Aerial crown-view tile of a tropical tree (Barro Colorado Island, Panama), acquired 20241112:
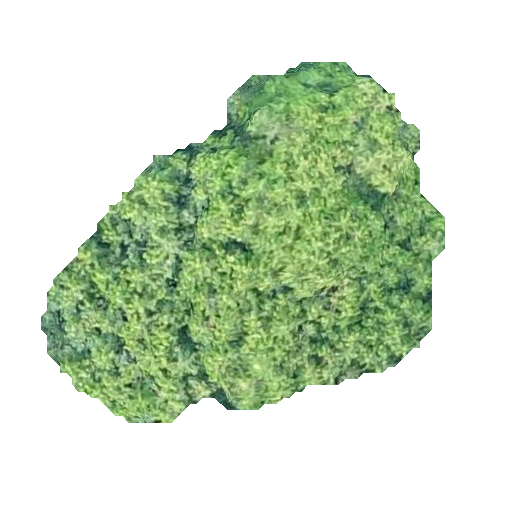
Species: Guarea guidonia
GBIF accepted scientific name: Guarea guidonia
Crown area: 152.076 m²